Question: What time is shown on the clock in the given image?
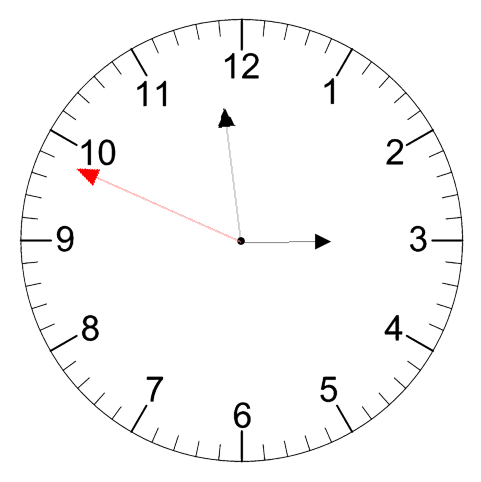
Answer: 02:58:49